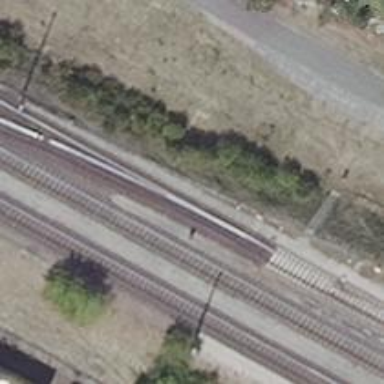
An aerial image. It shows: Railway switch.